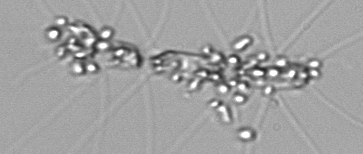
Label: Chaetoceros_didymus_TAG_external_flagellate